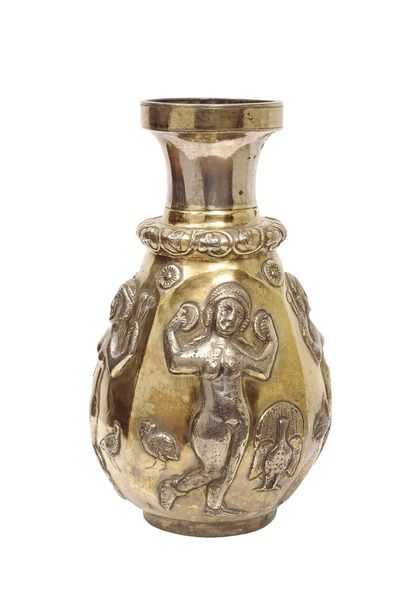
Standort: Hamburg
Institution: Museum für Kunst und Gewerbe Hamburg
Schlagwörter: silber, vergoldet, karaffe, punziert, getrieben, gepunzt